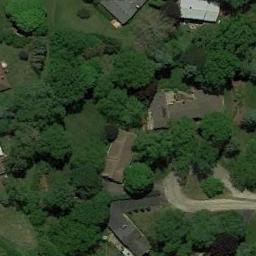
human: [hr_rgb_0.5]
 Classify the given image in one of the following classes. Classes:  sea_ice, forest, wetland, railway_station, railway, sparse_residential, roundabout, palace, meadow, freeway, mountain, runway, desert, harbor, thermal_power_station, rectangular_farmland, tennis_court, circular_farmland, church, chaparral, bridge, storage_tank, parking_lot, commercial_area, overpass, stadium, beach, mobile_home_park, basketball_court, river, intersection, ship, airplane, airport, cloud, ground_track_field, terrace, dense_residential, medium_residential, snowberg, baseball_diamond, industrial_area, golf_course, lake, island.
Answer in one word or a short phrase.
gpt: medium_residential